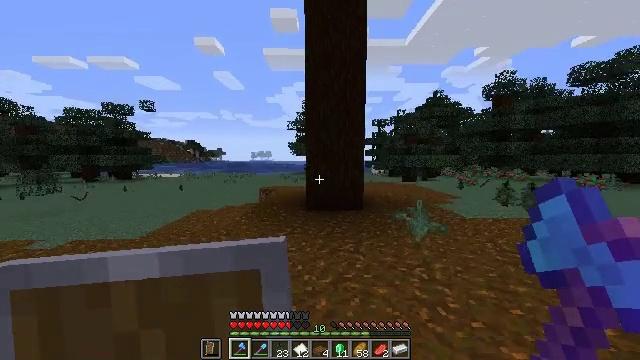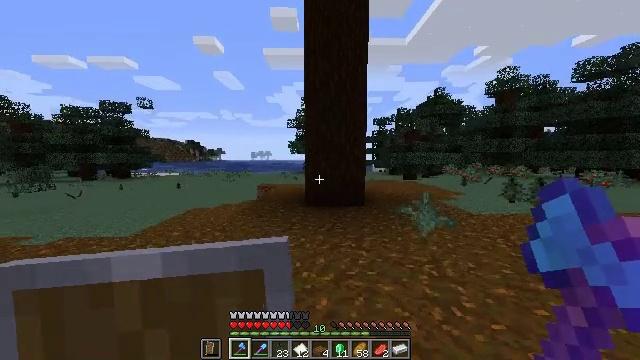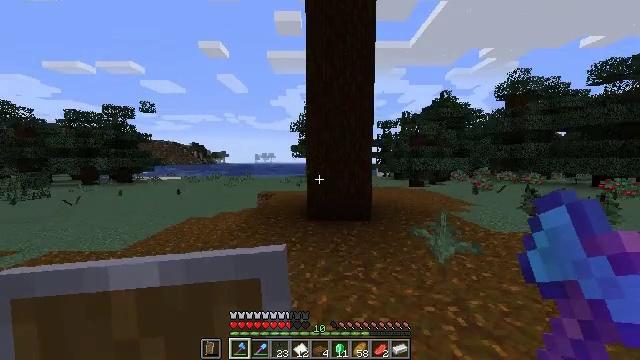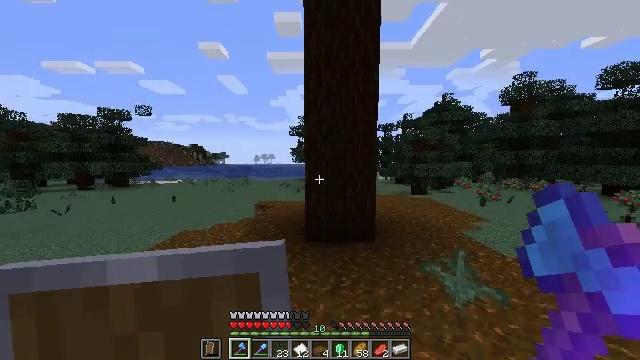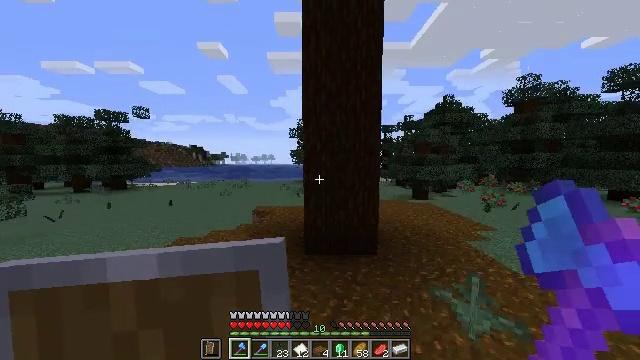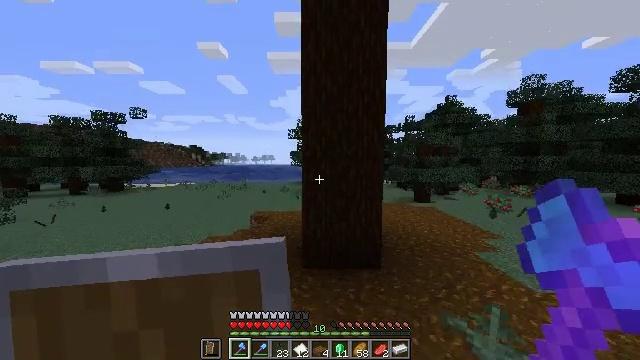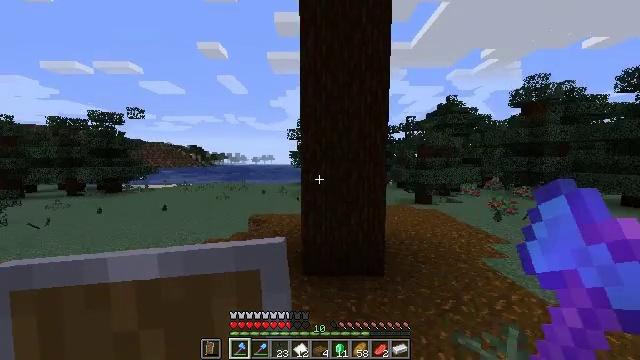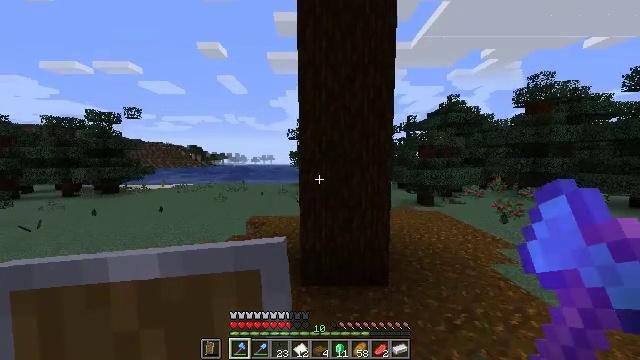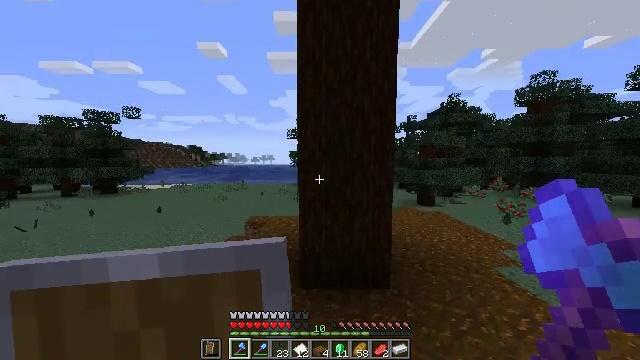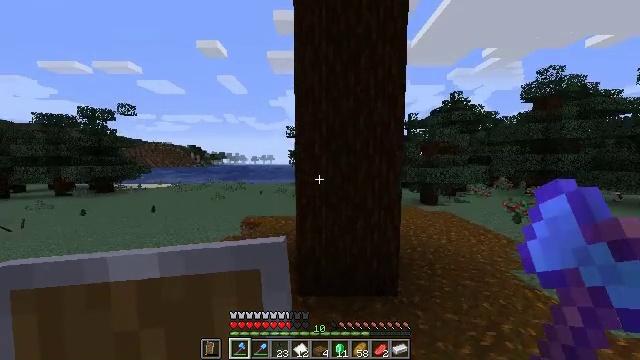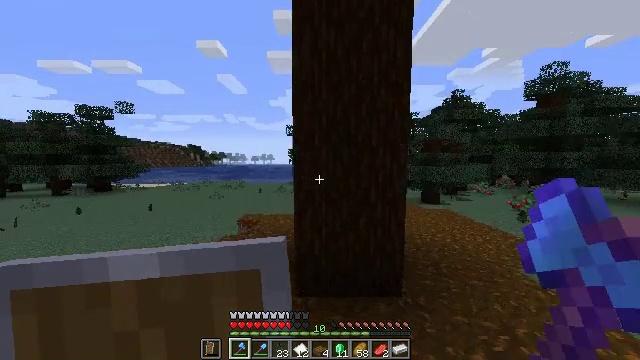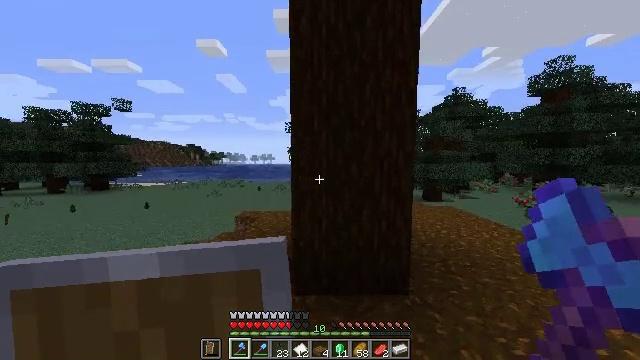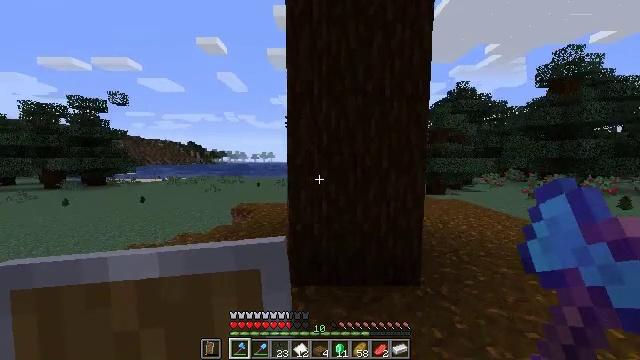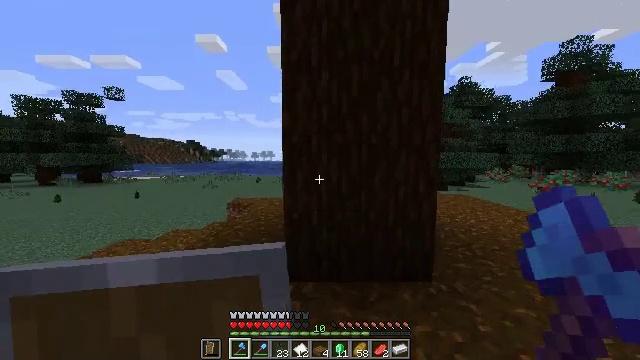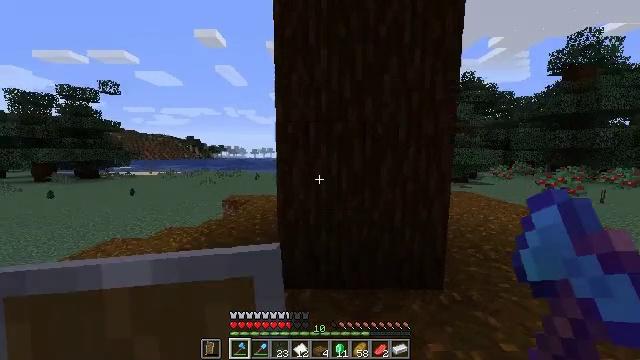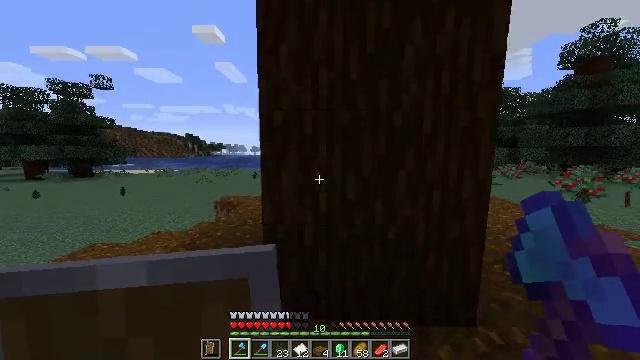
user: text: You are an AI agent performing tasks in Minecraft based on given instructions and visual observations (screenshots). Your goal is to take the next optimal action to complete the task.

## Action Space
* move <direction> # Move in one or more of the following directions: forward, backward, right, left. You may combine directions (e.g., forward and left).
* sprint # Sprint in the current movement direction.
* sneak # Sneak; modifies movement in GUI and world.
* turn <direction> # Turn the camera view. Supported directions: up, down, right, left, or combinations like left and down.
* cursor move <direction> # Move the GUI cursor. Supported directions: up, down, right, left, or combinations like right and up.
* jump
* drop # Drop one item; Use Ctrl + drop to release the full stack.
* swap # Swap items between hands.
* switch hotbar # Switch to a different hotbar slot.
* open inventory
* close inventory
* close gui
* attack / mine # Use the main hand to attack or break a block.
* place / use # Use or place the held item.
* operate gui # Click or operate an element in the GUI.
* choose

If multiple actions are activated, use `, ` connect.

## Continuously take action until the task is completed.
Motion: motion action
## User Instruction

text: Gather spruce log by chopping the tree.
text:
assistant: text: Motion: move forward, sprint, jump
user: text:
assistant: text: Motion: move forward, sprint, jump
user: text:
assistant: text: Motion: move forward, sprint, jump
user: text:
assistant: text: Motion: move forward, sprint, jump
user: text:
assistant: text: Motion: move forward, sprint, jump
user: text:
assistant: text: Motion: move forward, sprint, jump
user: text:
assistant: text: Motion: move forward, sprint, jump
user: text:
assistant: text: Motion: move forward, sprint, jump
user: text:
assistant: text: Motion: move forward, sprint
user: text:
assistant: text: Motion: move forward, sprint
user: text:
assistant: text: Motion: move forward, sprint
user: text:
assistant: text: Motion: move forward, sprint
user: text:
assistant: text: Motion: move forward, sprint
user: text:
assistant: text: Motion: move forward
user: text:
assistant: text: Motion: move forward
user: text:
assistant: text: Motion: move forward
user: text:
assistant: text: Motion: move forward
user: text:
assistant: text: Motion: move forward
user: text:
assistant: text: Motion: move forward, attack / mine
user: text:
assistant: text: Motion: attack / mine
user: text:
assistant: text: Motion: turn up, attack / mine
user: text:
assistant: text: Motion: move forward, turn up, attack / mine
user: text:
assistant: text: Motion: move forward, turn up, attack / mine
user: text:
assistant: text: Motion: turn up, attack / mine
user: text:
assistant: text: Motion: turn right and up, attack / mine
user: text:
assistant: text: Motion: turn up
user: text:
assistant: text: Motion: turn right and up, attack / mine
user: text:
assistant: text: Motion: turn right and up, attack / mine
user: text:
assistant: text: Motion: turn up, attack / mine
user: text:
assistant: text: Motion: attack / mine